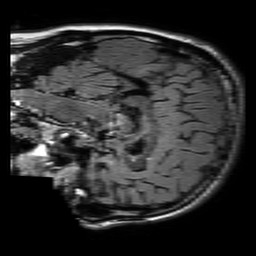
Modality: FLAIR
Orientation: sagittal
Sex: male
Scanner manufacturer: philips
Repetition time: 11 s
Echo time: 0.125 s